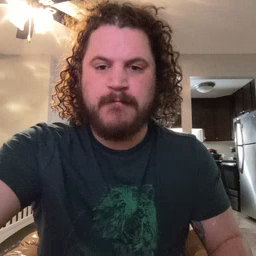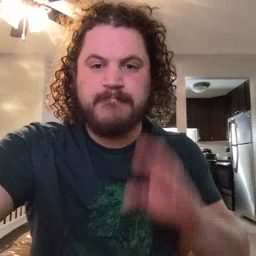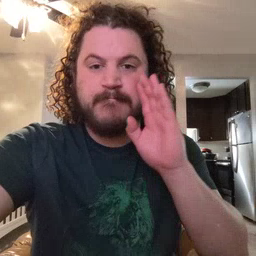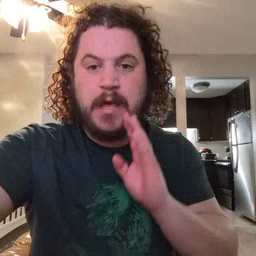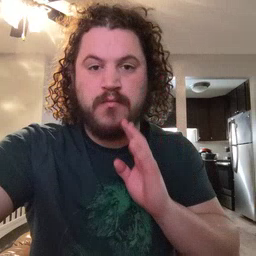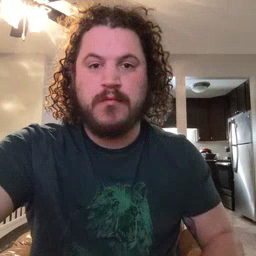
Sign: brown